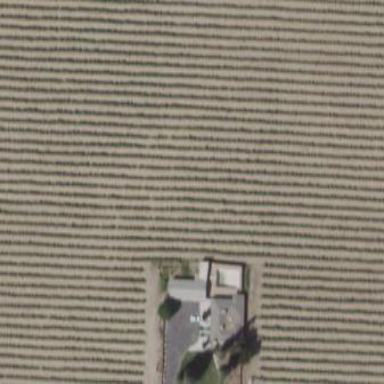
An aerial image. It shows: Vineyard.